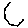
Label: hexagon